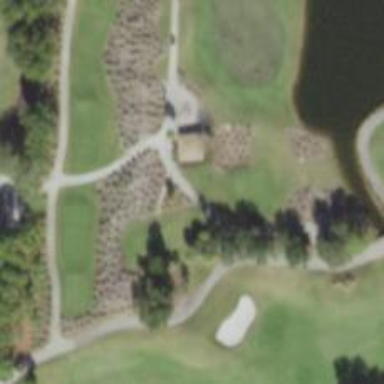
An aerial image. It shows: Sand bunker on golf course.